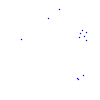
Particle: pion